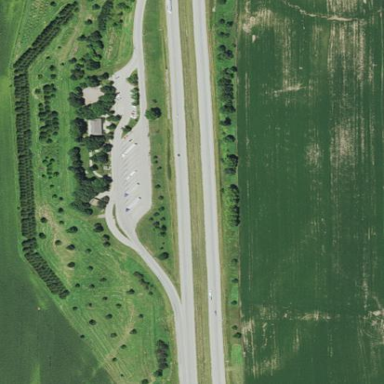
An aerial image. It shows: Rest area along the road.